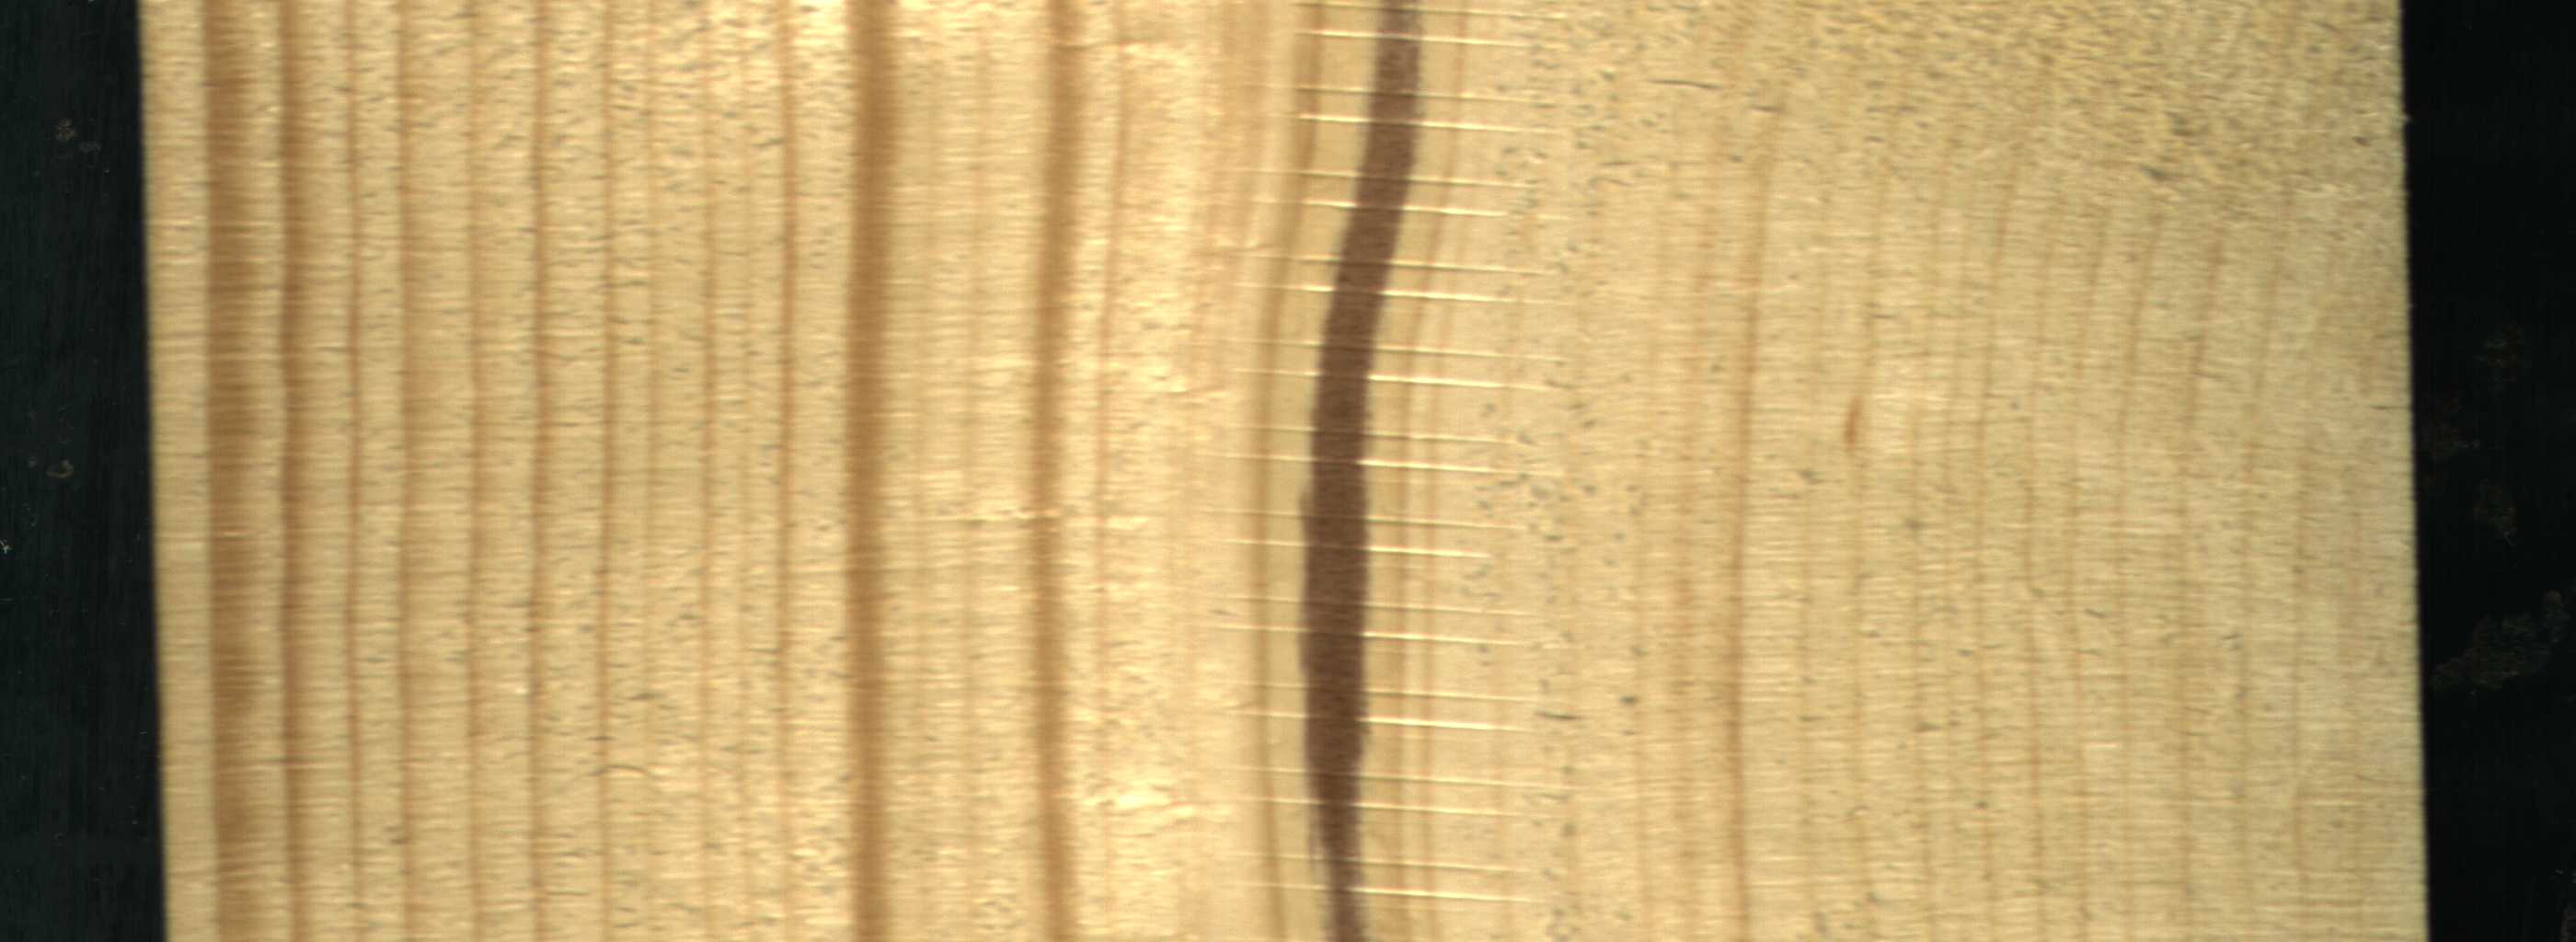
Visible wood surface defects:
Marrow